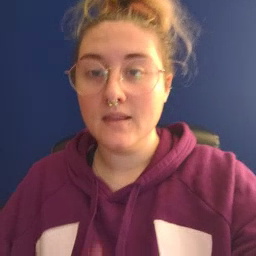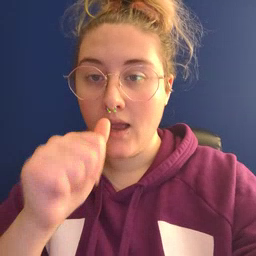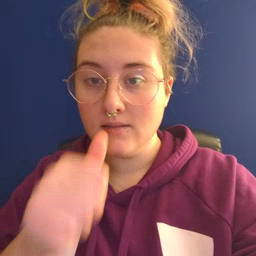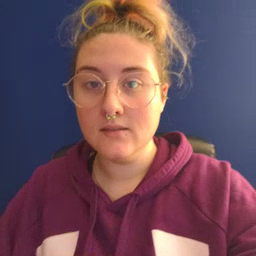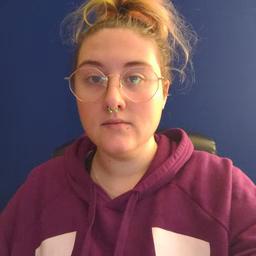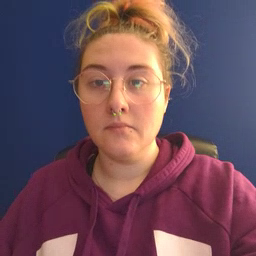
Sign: nuts